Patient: sex M, age 66
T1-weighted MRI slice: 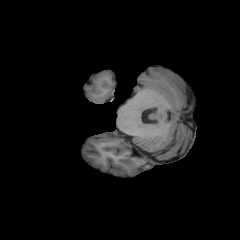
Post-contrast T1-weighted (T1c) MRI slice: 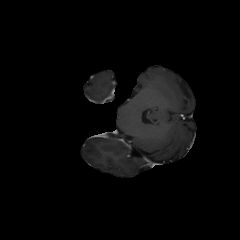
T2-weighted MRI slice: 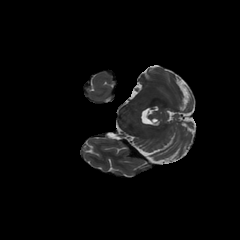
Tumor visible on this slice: no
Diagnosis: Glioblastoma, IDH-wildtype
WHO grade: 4